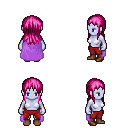
a pixel art fantasy rpg character, female body template, dark elf, purple skin, lavender cape, red pants, pink unkempt hairstyle, brown shoes, four views (front, back, left, right), 2x2 character sprite sheet, small pixel art, hard edges, no anti-aliasing